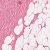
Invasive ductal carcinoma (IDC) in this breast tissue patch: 1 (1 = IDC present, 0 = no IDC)